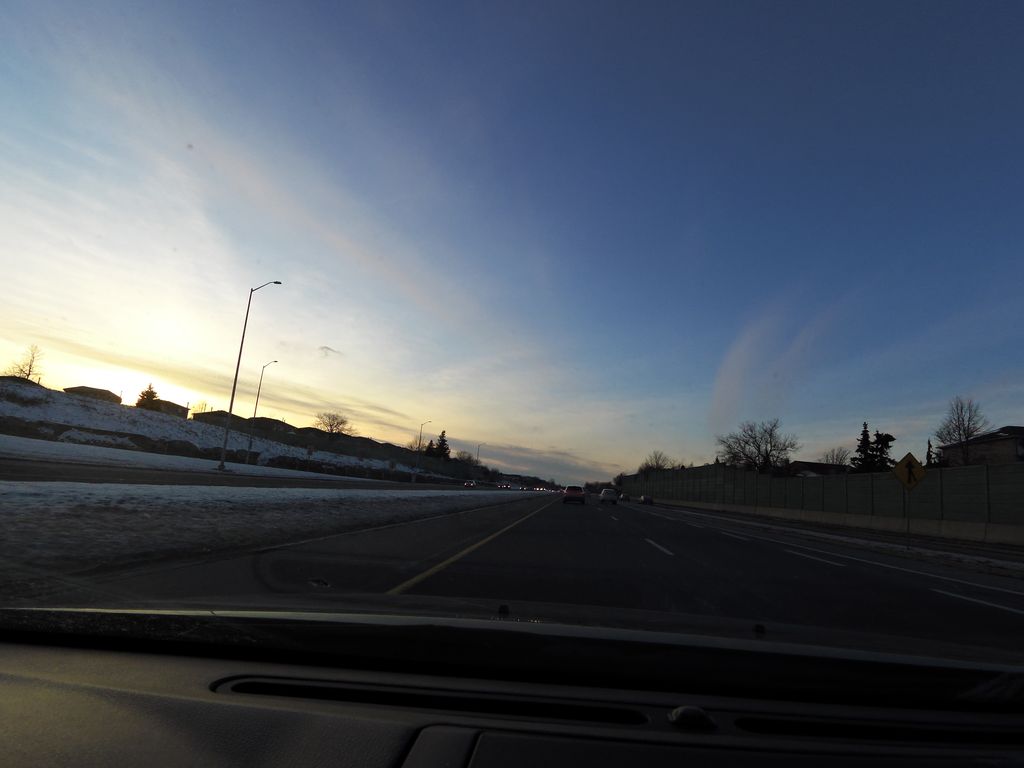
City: hamilton